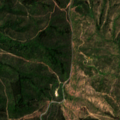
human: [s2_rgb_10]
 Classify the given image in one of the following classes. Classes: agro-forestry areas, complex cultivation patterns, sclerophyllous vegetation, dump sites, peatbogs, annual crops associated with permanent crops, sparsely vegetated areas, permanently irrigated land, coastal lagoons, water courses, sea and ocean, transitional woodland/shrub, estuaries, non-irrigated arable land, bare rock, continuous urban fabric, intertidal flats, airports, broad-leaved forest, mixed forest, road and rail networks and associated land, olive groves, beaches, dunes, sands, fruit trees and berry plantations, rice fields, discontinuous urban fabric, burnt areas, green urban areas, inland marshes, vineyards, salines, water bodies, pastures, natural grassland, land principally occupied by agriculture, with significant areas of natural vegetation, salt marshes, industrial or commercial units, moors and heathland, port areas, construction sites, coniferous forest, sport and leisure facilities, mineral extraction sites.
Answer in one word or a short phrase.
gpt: continuous urban fabric